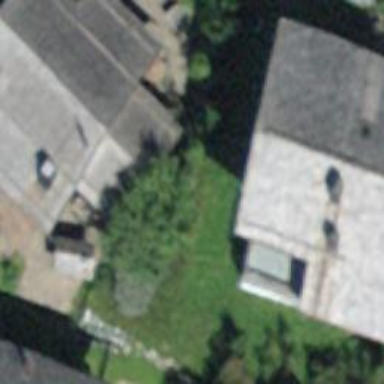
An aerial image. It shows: Simple and straightforward house.